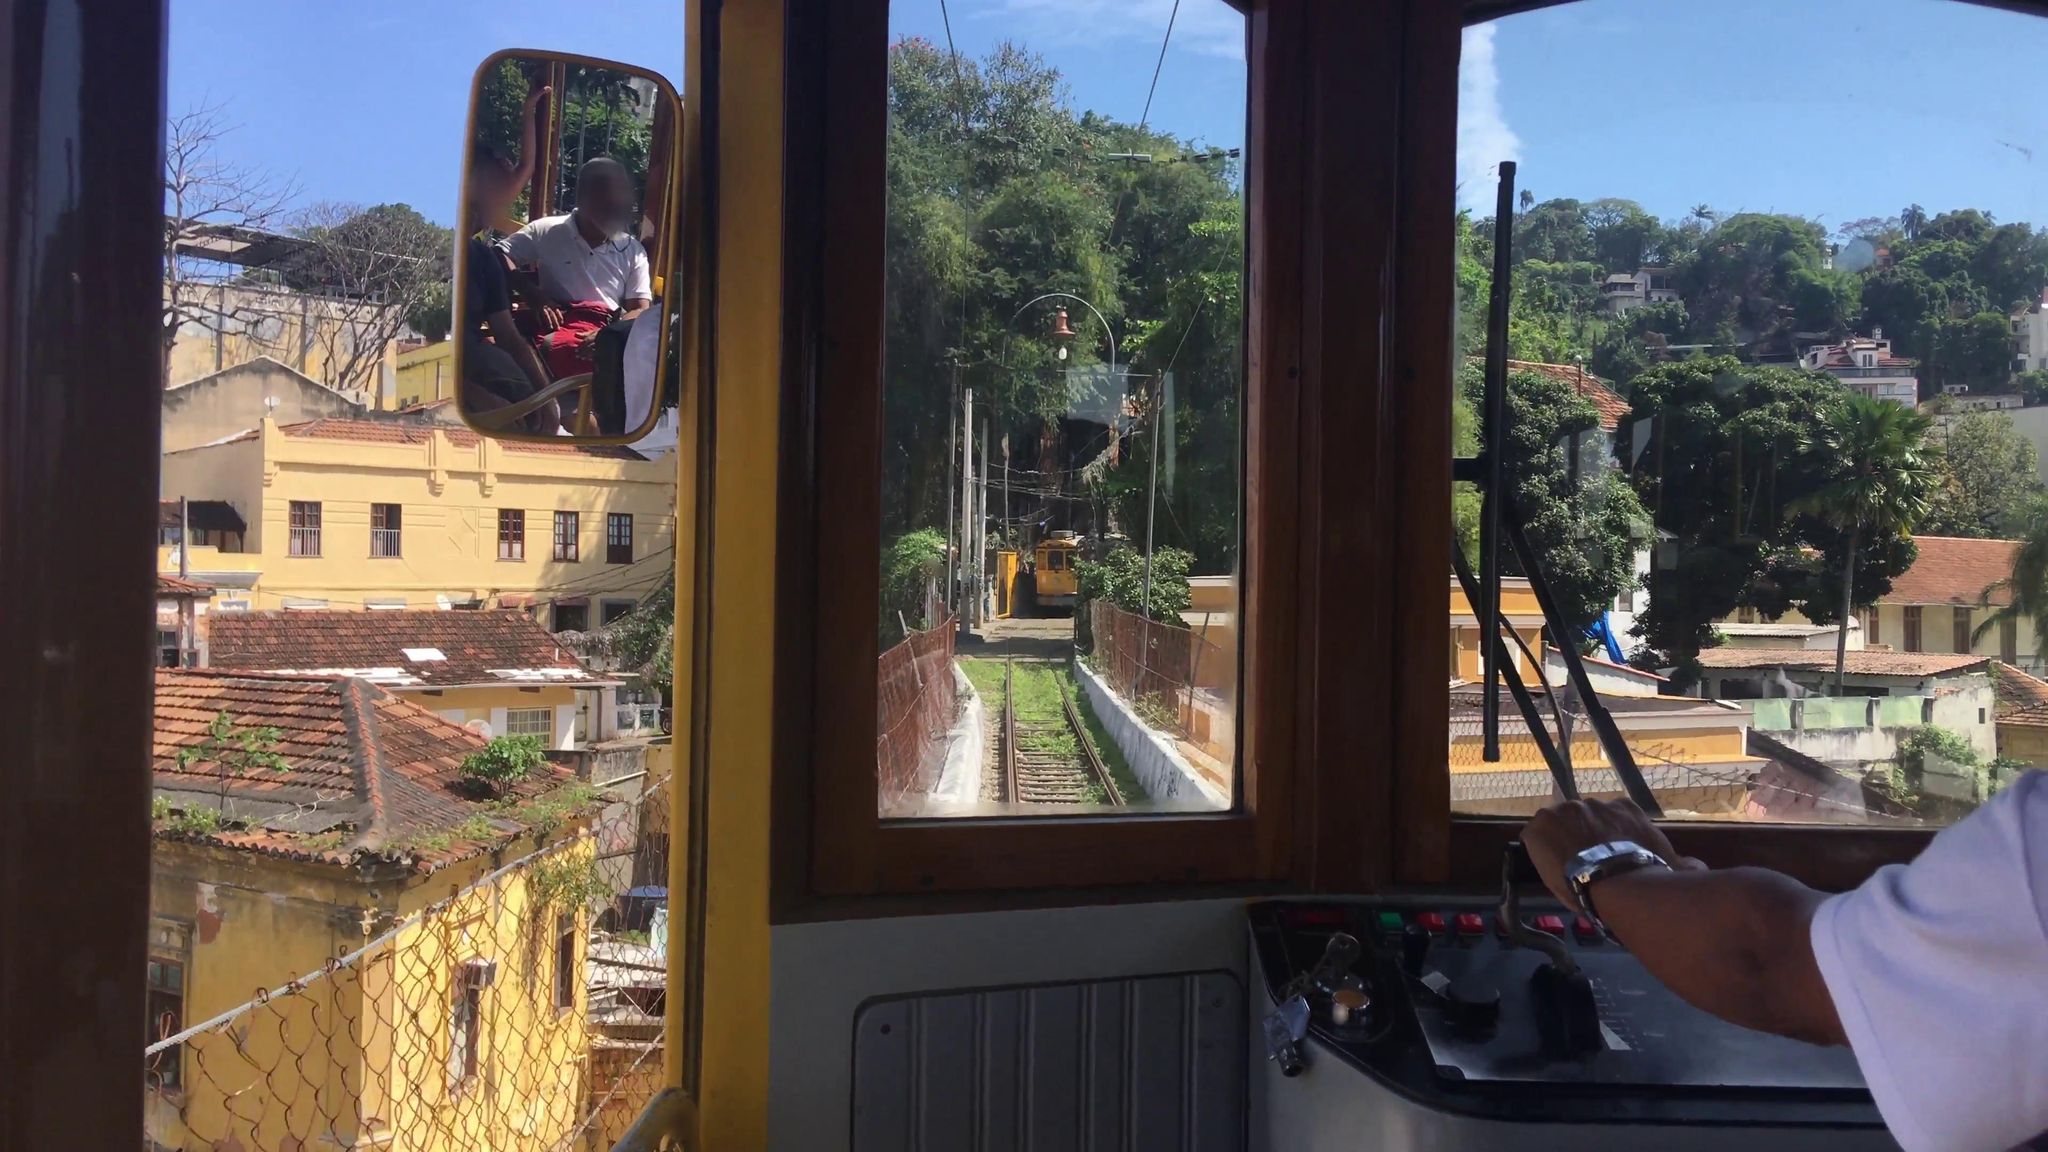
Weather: clear
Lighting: day
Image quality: good
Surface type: walking surface
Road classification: living_street
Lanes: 1
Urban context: urban centre
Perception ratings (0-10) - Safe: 0.46, Lively: 6.43, Beautiful: 5.87, Boring: 5.68, Depressing: 3.8, Wealthy: 2.51